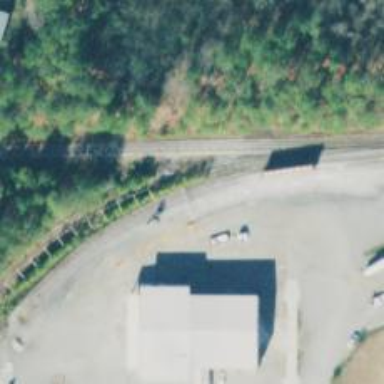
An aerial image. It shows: Rail spur service.